Interaction volume radius: 5 \u00c5
Interaction volume height: 10 \u00c5
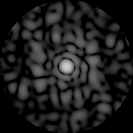
Disorder parameter: 0.8045